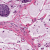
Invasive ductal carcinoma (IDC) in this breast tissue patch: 1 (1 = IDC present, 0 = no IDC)